Chest X-ray:
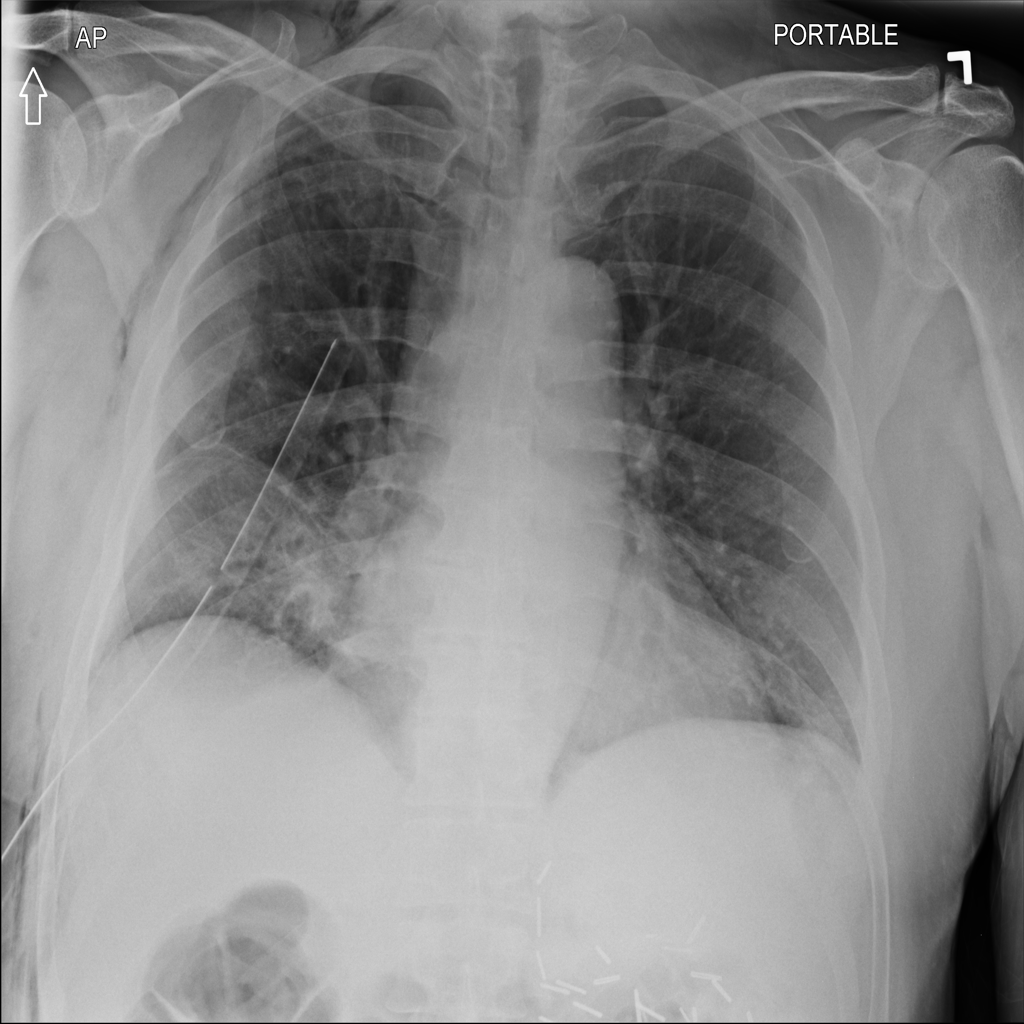
Findings: Consolidation, Fracture
No abnormal finding: no